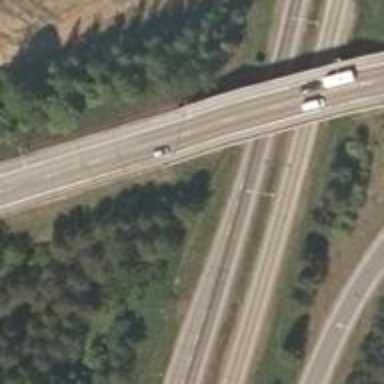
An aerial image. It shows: Asphalt trunk highway with embankment. It is designated as motorroad.